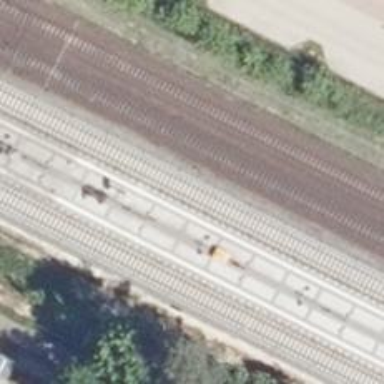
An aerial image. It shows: Electrified light rail railway.